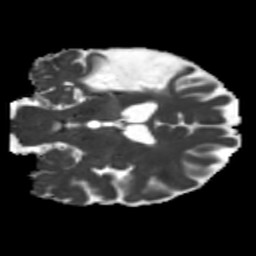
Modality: MD
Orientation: coronal
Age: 66
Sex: male
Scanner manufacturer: siemens
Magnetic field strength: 3 T
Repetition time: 5.25 s
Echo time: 0.08 s